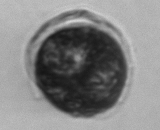
Label: Alexandrium_catenella